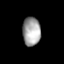
Tissue: skin
Cell type: Fibroblasts
Senescence score: 0.7678
Nuclear area (px): 504
Mean DAPI intensity: 162.885